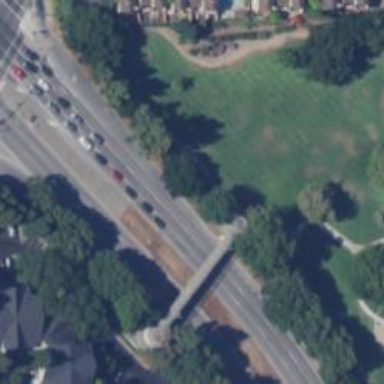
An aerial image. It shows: Footway on bridge.